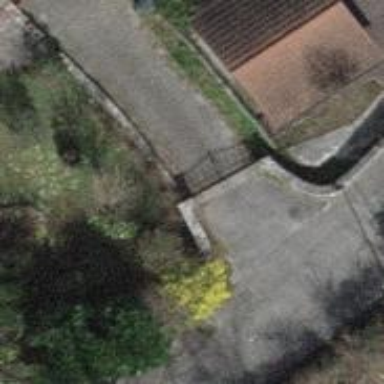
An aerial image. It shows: Gate.